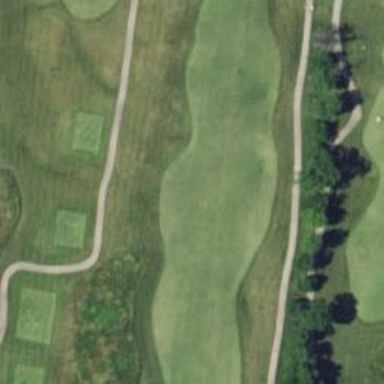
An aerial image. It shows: Golf hole.